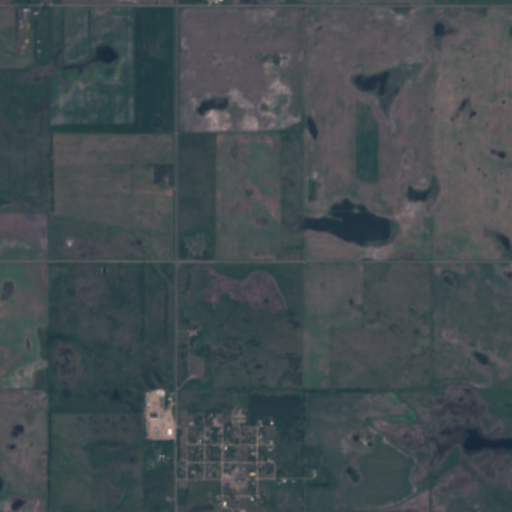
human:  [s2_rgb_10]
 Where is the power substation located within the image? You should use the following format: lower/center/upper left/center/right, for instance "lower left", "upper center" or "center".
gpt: The power substation is located in the lower center of the image.
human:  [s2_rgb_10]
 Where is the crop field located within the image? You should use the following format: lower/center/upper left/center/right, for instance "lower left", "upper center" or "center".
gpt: There is no crop field in the image.